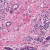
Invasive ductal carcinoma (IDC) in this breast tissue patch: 0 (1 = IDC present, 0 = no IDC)